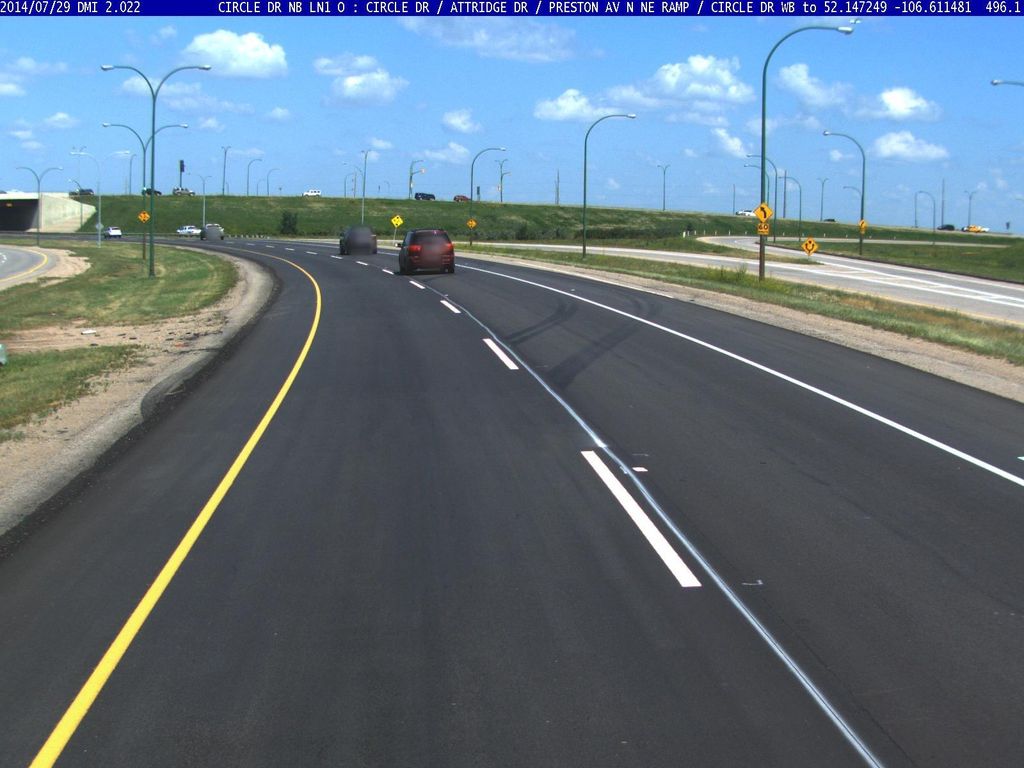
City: saskatoon